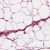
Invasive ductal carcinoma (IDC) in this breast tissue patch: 0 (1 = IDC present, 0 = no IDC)